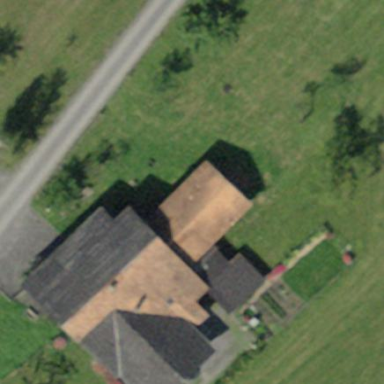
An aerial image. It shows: Farm building.